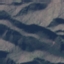
Land use / land cover class: HerbaceousVegetation